Question: When I do the extract method refactoring, ReSharper always wants to put the 'ByVal' modifier everywhere. Explicitly putting 'ByVal' isn't required anymore and Visual Studio itself <URL>.
I've looked at the Visual Basic .NET subsection under the Code Editing section of ReSharper's options, but I don't spot anything. Is there a way to turn this off?

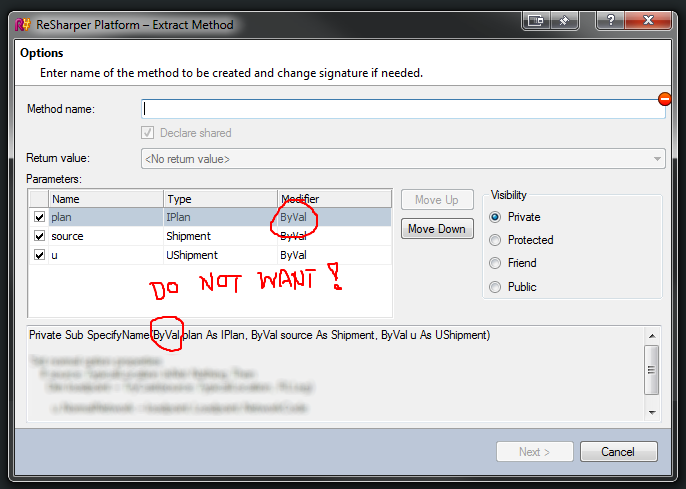
Answer: Each variable needs to be ByVal or ByRef. In some compilers (like vb.net) you can omit the "ByVal" but it will use ByVal by default. The use of ByVal has not gone away, MS just though it could save you time in typing.
It sounds like you need to submit a feature request to ReSharper.